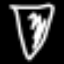
Label: diamond